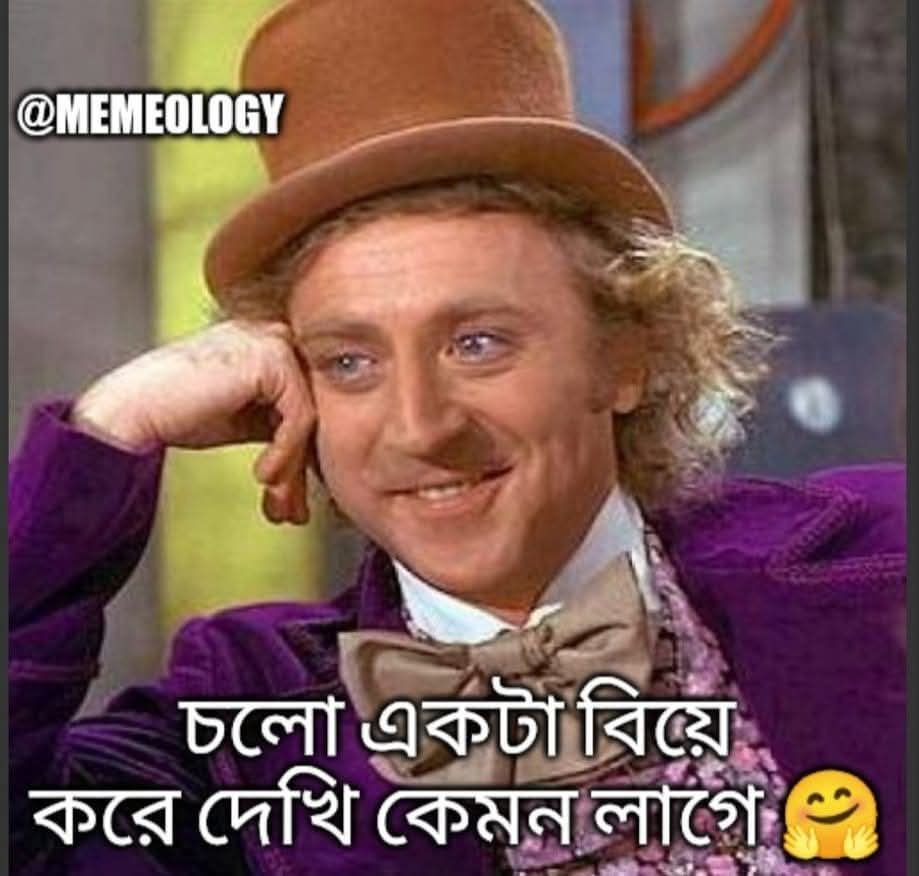
Text: চলো একটা বিয়ে করে দেখি কেমন লাগে
Label: Non Hate